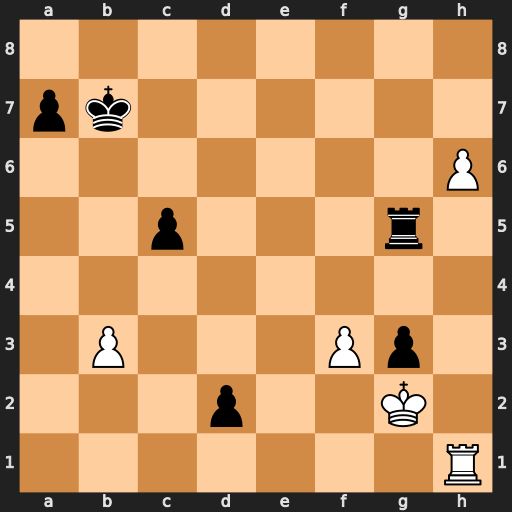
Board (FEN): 8/pk6/7P/2p3r1/8/1P3Pp1/3p2K1/7R
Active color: w
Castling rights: -
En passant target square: -
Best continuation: h7 Rd5 h8=Q d1=Q Rxd1